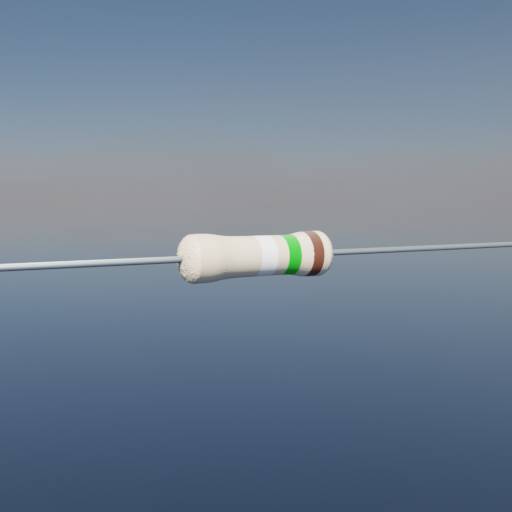
Resistor colour bands (in order): white, green, brown